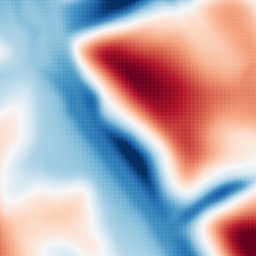
Category: multiscale
Decomposition family: dog
Decomposition parameters: sigma_low: 5
sigma_high: 50
Upsampling method: sinc_blackman
Upsampling parameters: scale: 4
kernel_size: 8
Upsampling scale: 4